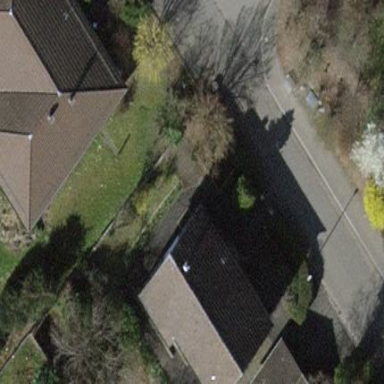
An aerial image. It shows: Detached building.